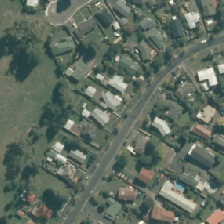
Land cover: urban_parkland